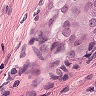
Metastatic tissue present: yes